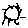
Label: sun